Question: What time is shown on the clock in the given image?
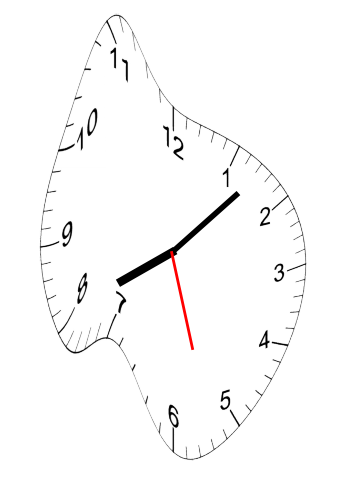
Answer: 08:07:27